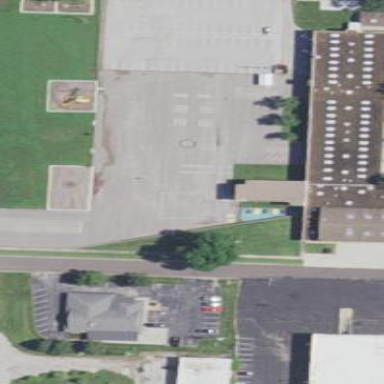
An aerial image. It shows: School.